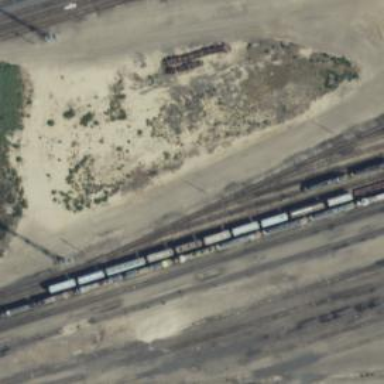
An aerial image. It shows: Railway yard.